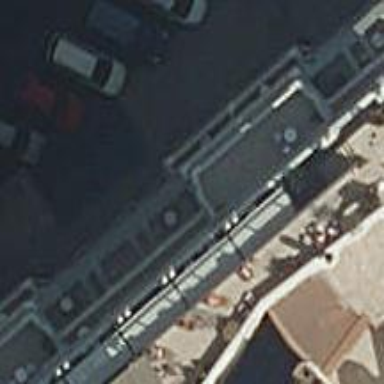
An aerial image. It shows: Part of building.